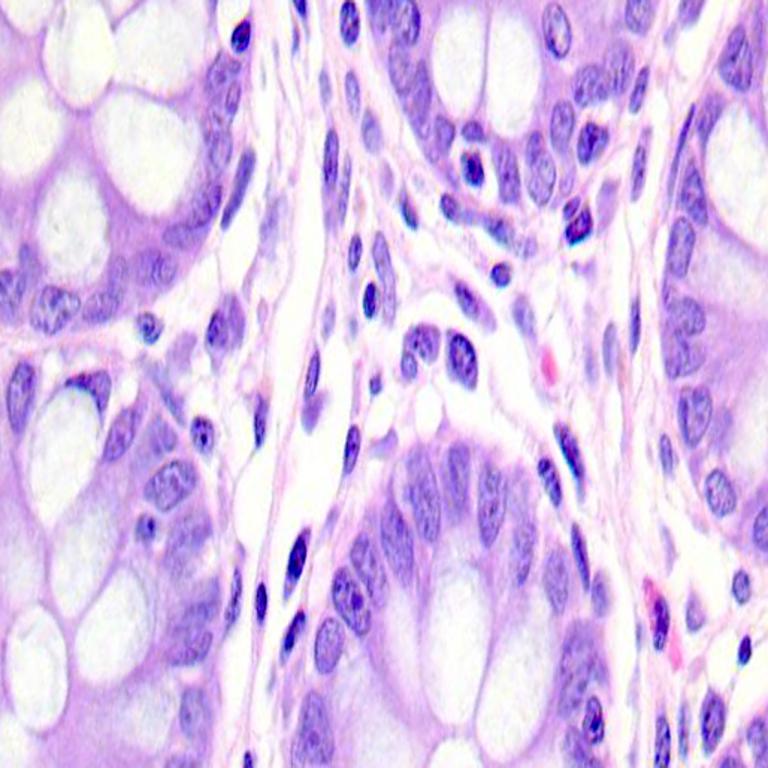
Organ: colon
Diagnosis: benign